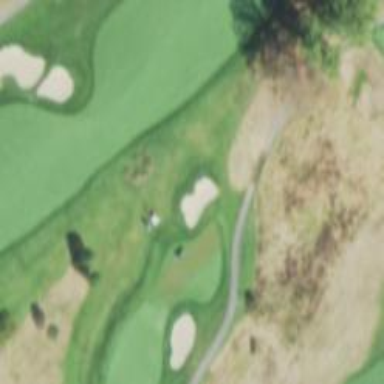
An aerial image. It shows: Golf cartpath that is also road path.